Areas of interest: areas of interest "Cultural Palace"
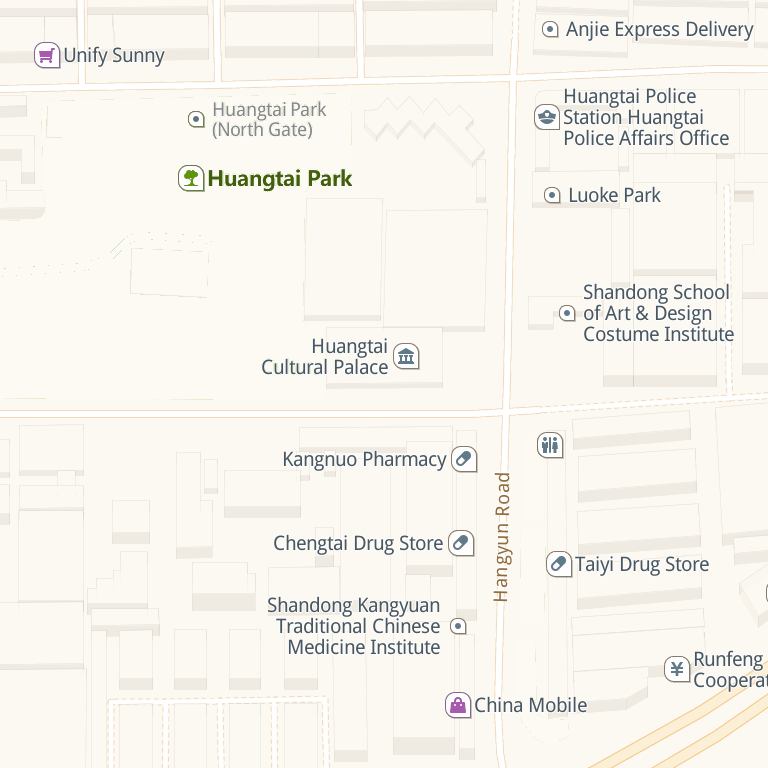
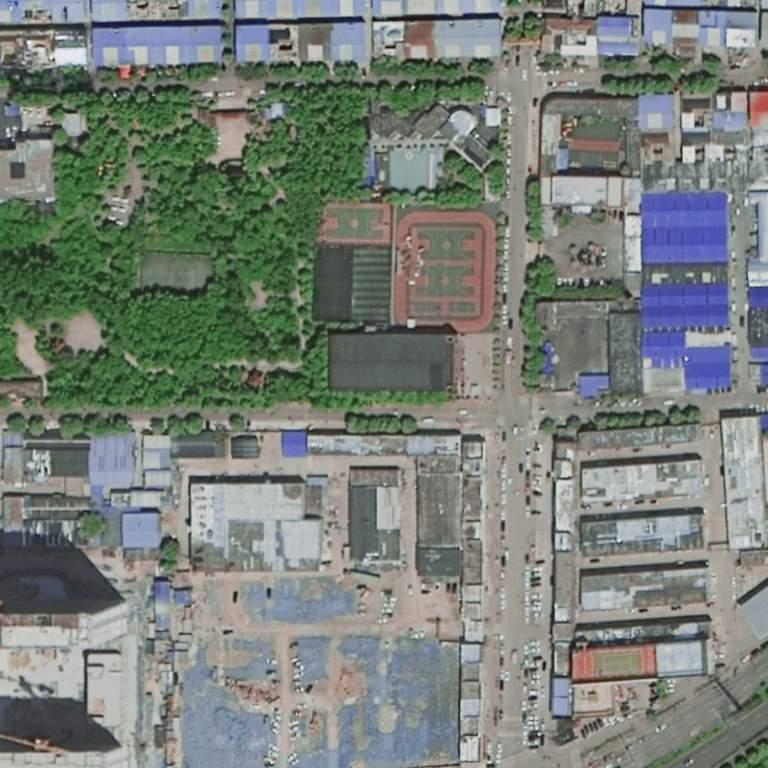